Field crop: maize
Growth stage: 2
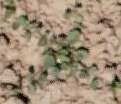
Species: convolvulus